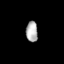
Tissue: prostate
Cell type: Epithelial cells
Senescence score: 0.3012
Nuclear area (px): 236
Mean DAPI intensity: 176.203